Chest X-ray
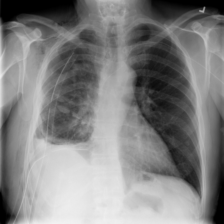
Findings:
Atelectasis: negative
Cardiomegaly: negative
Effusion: negative
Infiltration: negative
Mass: negative
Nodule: negative
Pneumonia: negative
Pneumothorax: negative
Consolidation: negative
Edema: negative
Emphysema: positive
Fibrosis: negative
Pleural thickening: negative
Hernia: negative